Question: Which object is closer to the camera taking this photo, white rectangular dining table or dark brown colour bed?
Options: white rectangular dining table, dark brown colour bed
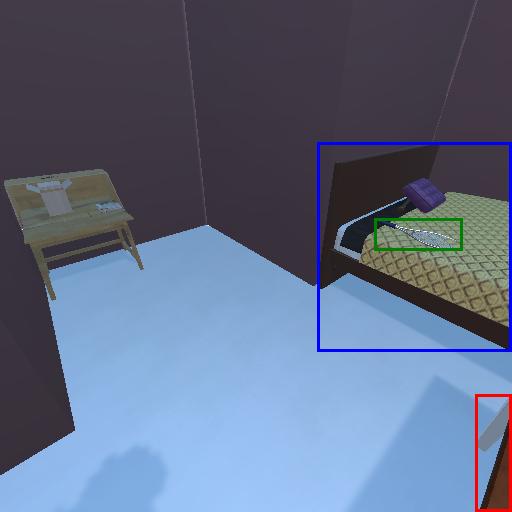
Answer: white rectangular dining table